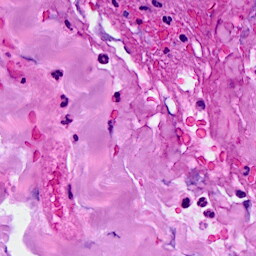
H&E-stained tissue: Breast